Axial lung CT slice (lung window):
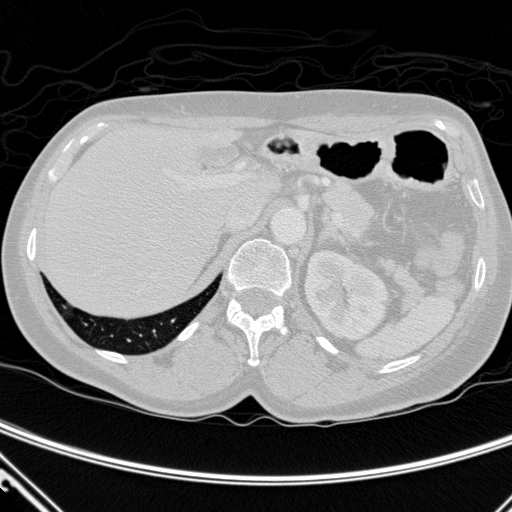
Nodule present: no